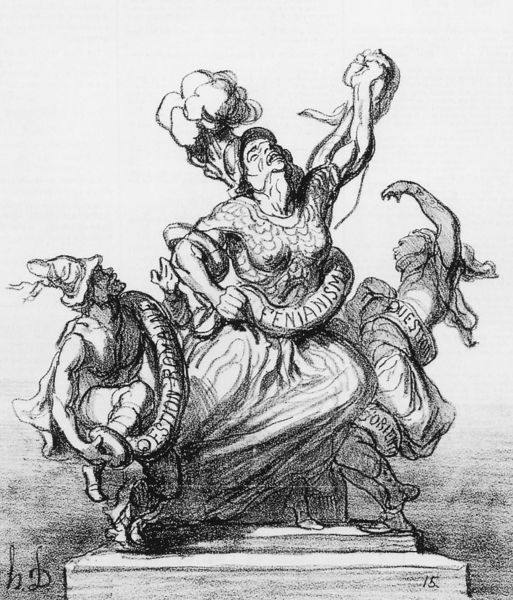
Titel: Nachahmung der Laokoon-Gruppe
Künstler: Honoré Daumier
Institution: Bremen, Kunsthalle
Schlagwörter: gemälde, gruppe, frauen, brust, frankreich, frau, hut, zeichnung, wolke, tanz, sockel, rauch, blatt, skulptur, papier, grafik, graphik, dampf, karikatur, plastik, kohle, schraffur, stich, karrikatur, schlange, bleistift, helm, kranz, rüstung, daumier, zitat, schlangen, strecken, feminismus, frage, liberta, athena, monster, ringen, skultpur, libertas, laokoon, honoré daumier, laokoongruppe, 15, d., h d